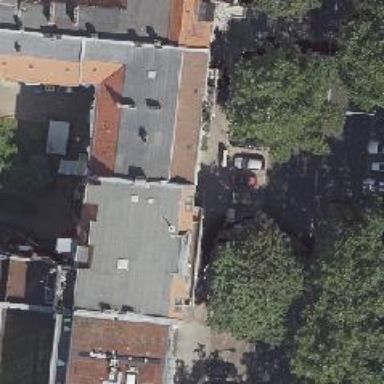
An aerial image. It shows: Beauty shop.